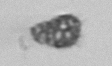
Label: Syracosphaera_pulchra